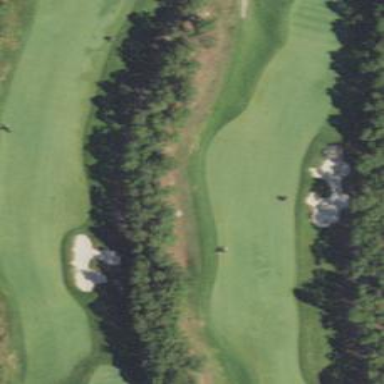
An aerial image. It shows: Golf rough area.